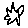
Label: star